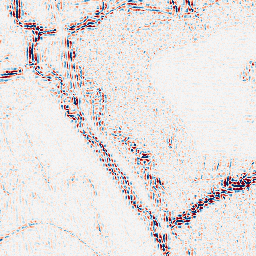
Category: wavelet
Decomposition family: wavelet_dwt
Decomposition parameters: wavelet: sym4
level: 2
Upsampling method: sinc_blackman
Upsampling parameters: scale: 2
kernel_size: 16
Upsampling scale: 2